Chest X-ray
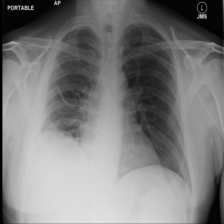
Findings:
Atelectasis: negative
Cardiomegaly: negative
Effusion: negative
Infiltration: negative
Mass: negative
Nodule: negative
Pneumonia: negative
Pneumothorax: negative
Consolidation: negative
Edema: negative
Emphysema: negative
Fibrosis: negative
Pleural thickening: negative
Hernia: negative